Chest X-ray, AP view. Patient: 31 years old, sex M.
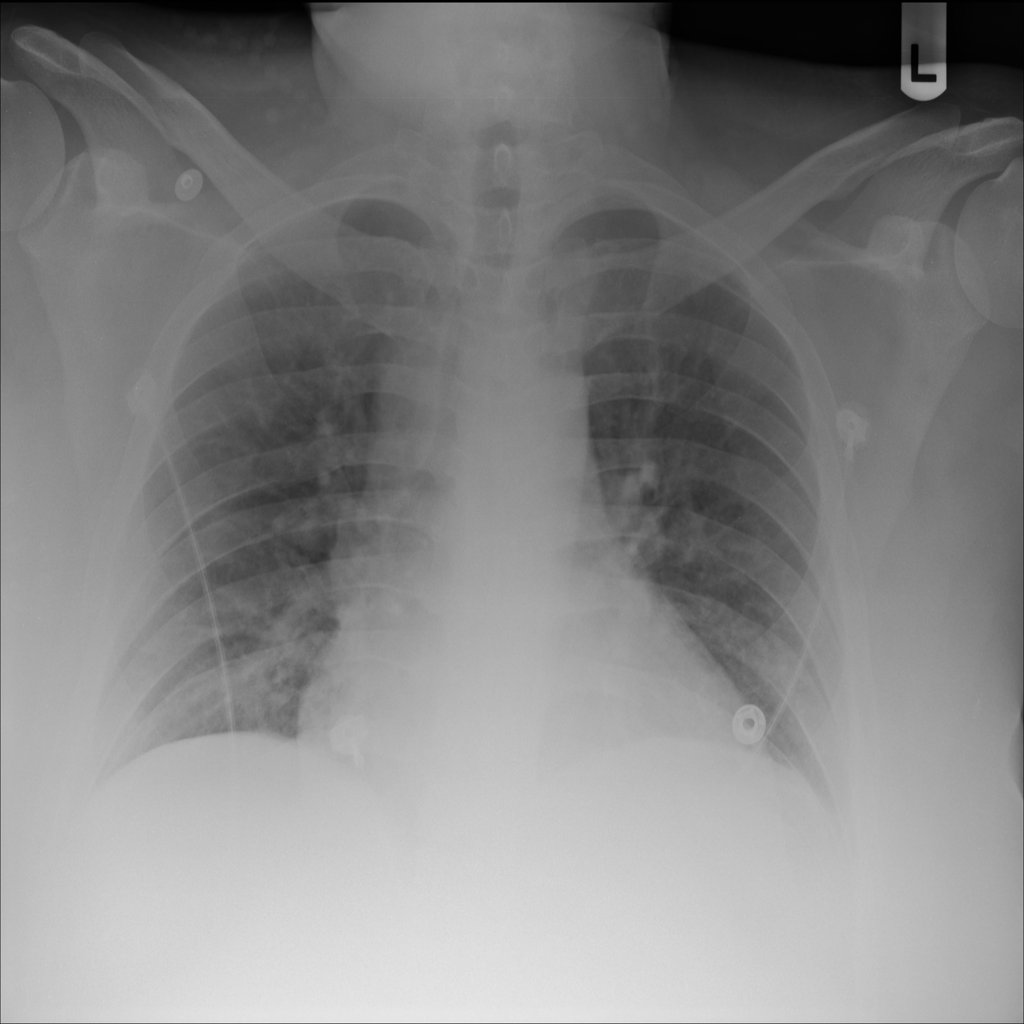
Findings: Cardiomegaly